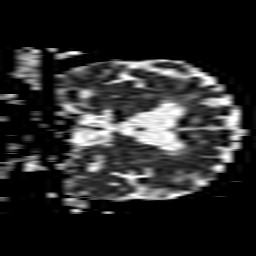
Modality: ADC
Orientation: coronal
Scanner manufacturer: philips
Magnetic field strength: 1.5 T
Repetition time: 4.301 s
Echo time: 0.07117 s